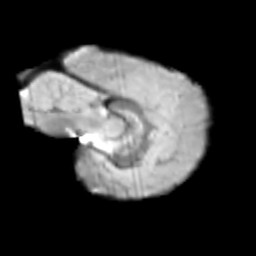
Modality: T2w
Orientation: sagittal
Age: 10
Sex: female
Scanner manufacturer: siemens
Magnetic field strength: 3 T
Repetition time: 3.8 s
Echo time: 0.07 s